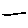
Label: line